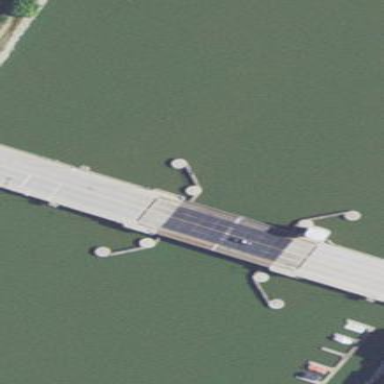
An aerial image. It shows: Bascule movable bridge.